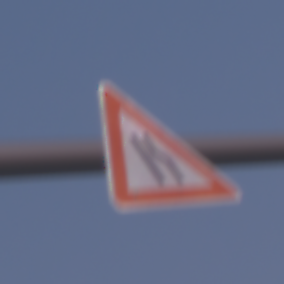
Verkehrszeichen: EinseitigVerengteFahrbahnRechts
Umgebung: Outdoor, Nature
Tageszeit: SunriseSunset
Wetter: Clear
Licht: Natural
Jahreszeit: NotSpecified
Kontrast: LowContrast